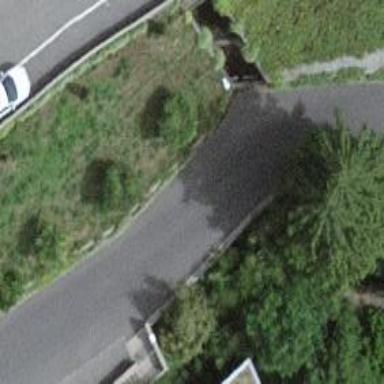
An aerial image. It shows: Residential road with asphalt surface passing over bridge. There are no sidewalks on the bridge.